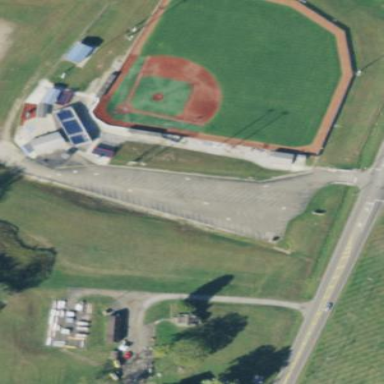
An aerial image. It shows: Baseball pitch for leisure land activities.